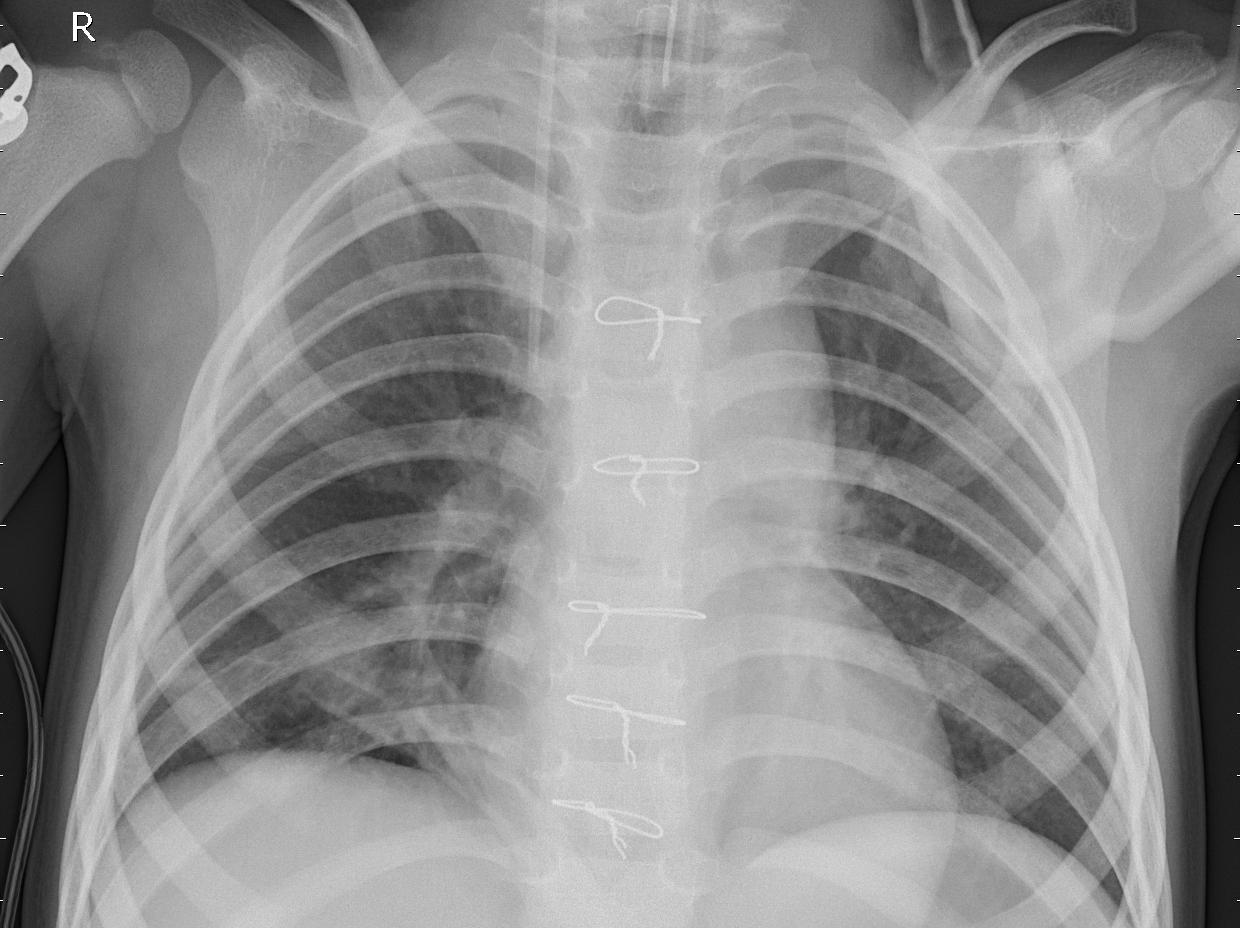
Diagnosis: PNEUMONIA